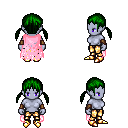
a pixel art fantasy rpg character, female body template, dark elf, purple skin, pink tattered cape, gold greaves, green twin-tailed hairstyle, leather bracers, gold boots, four views (front, back, left, right), 2x2 character sprite sheet, small pixel art, hard edges, no anti-aliasing